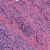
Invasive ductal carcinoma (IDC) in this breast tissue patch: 1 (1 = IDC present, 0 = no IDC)